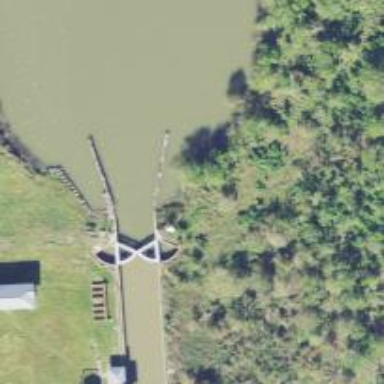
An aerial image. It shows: Lock gate on waterway.